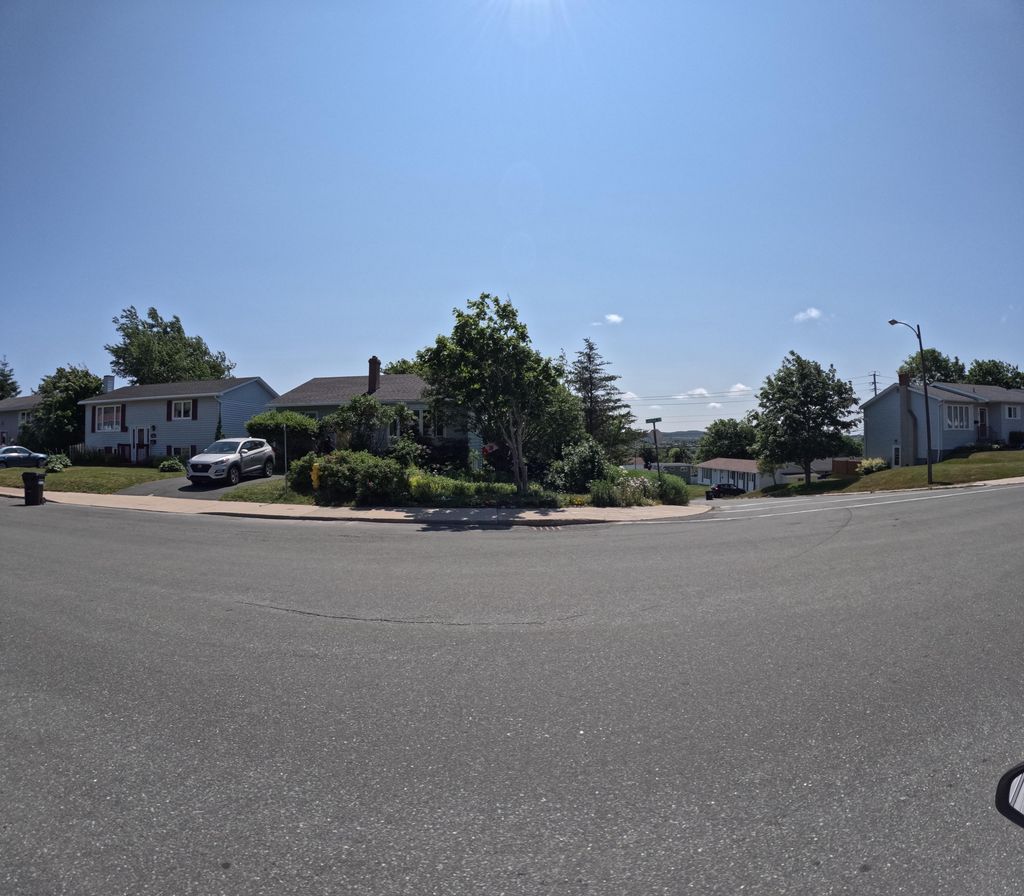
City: st_johns